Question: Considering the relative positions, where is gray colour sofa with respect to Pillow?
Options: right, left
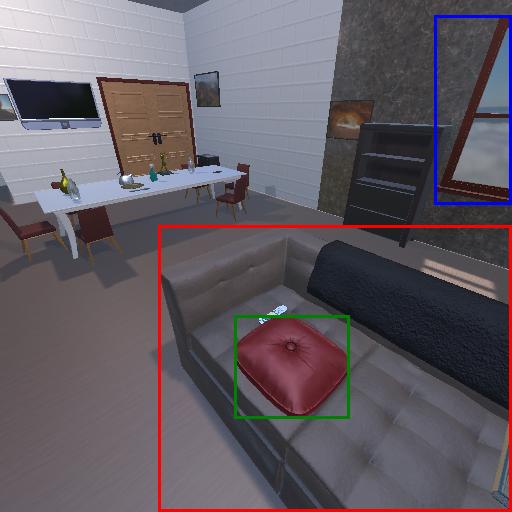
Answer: right